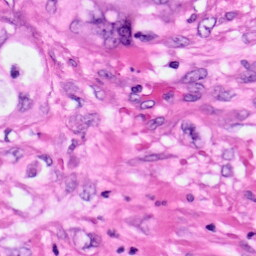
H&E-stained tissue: Pancreatic